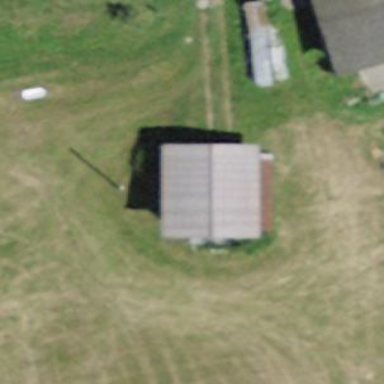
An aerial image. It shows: Hangar.